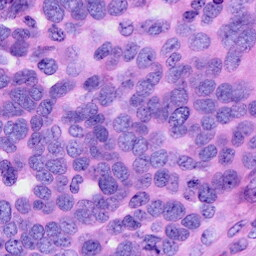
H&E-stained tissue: Ovarian